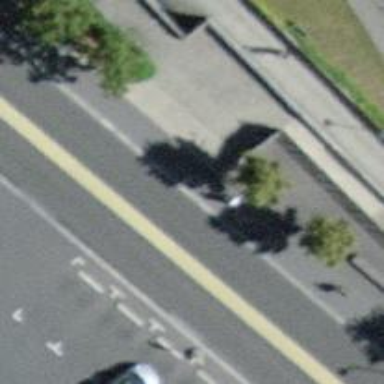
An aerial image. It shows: Pedestrian road.